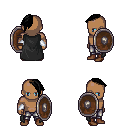
a pixel art fantasy rpg character, male body template, human, dark skin, black cape, metal pants, black long mohawk hairstyle, white cloth bracers, brown shoes, shield, four views (front, back, left, right), 2x2 character sprite sheet, small pixel art, hard edges, no anti-aliasing